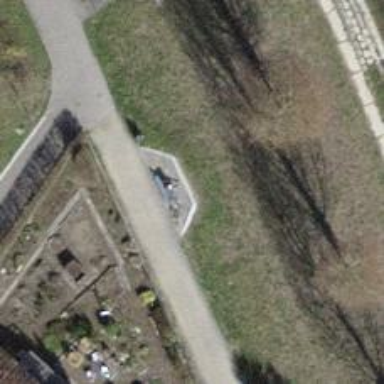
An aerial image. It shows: Bench for seating.